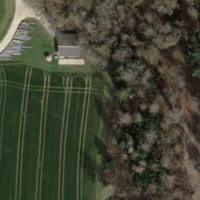
EUNIS habitat code: 44
Species observed at this site:
Fagus sylvatica